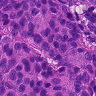
Metastatic tissue present: yes